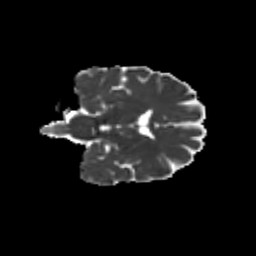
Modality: MD
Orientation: coronal
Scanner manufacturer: siemens
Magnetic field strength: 3 T
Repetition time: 9.2 s
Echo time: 0.084 s